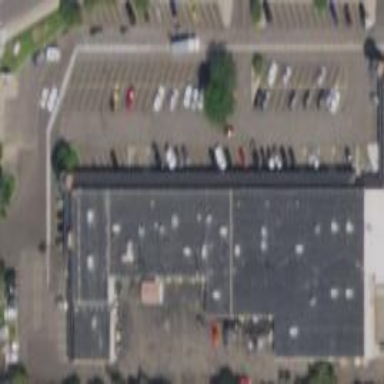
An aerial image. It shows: Parking area with surface.